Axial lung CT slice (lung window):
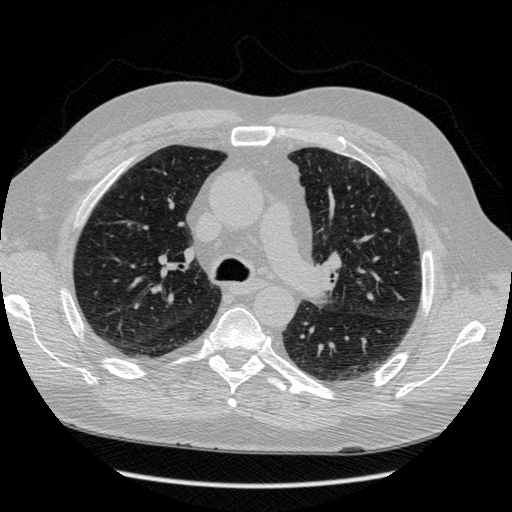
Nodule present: no